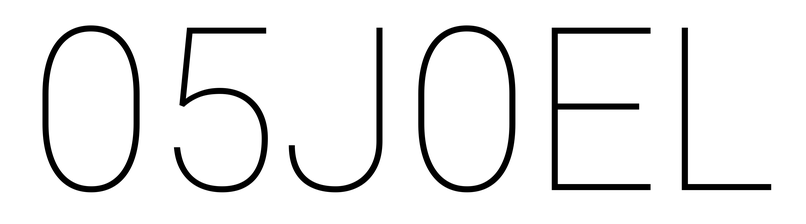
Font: Roboto_Thin